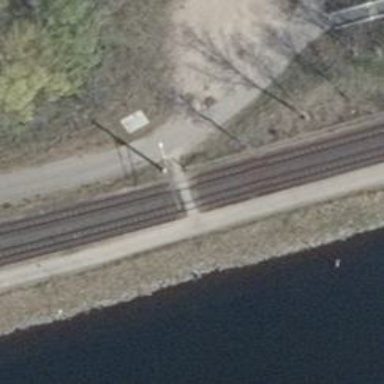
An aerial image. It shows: Level crossing along the railway.